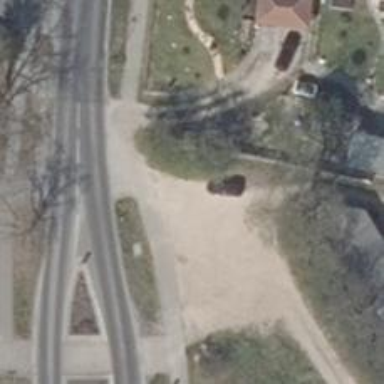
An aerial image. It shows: Compacted path road.